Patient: sex M, age 36
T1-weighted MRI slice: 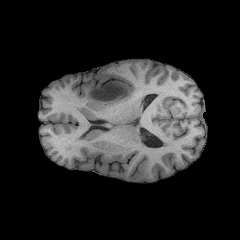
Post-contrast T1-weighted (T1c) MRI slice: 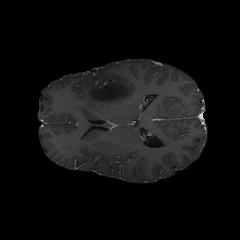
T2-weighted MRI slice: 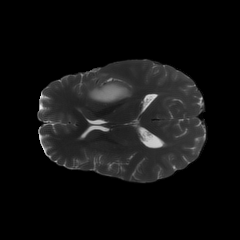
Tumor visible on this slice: yes
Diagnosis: Astrocytoma, IDH-mutant
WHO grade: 3